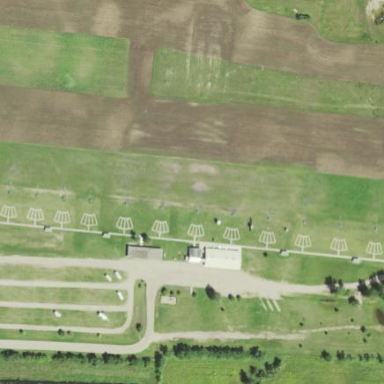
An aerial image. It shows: Shooting sport area.